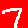
Digit: 7